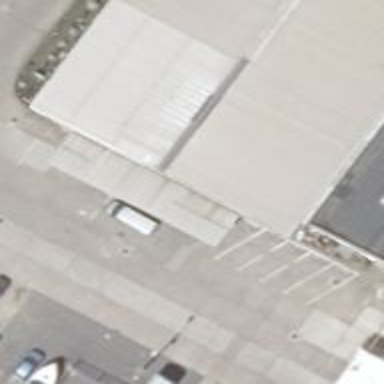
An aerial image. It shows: Car repair shop.